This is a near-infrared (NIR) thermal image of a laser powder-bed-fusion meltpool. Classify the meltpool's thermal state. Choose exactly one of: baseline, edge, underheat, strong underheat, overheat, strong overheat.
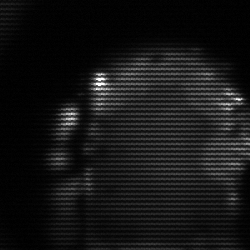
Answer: baseline